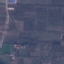
Label: PermanentCrop